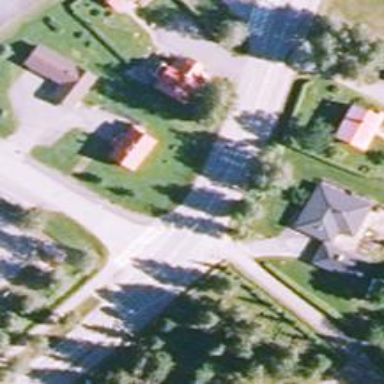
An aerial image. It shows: Residential road with asphalt surface. Sidewalk is present on the left side.